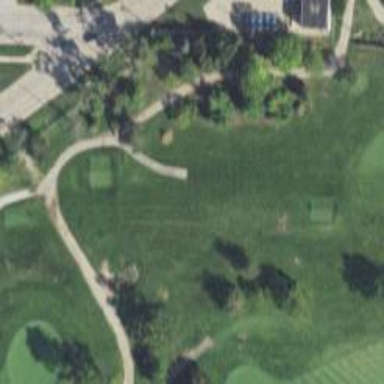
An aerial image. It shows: Footway that serves as golf path.